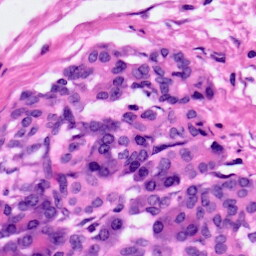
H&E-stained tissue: Pancreatic